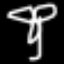
Label: palm tree